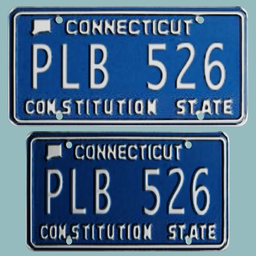
Label: mechanical